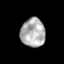
Tissue: skin
Cell type: Epithelial cells
Senescence score: 0.2701
Nuclear area (px): 681
Mean DAPI intensity: 176.546